Field crop: maize
Growth stage: 1
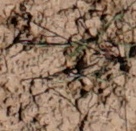
Species: lolium